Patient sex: F
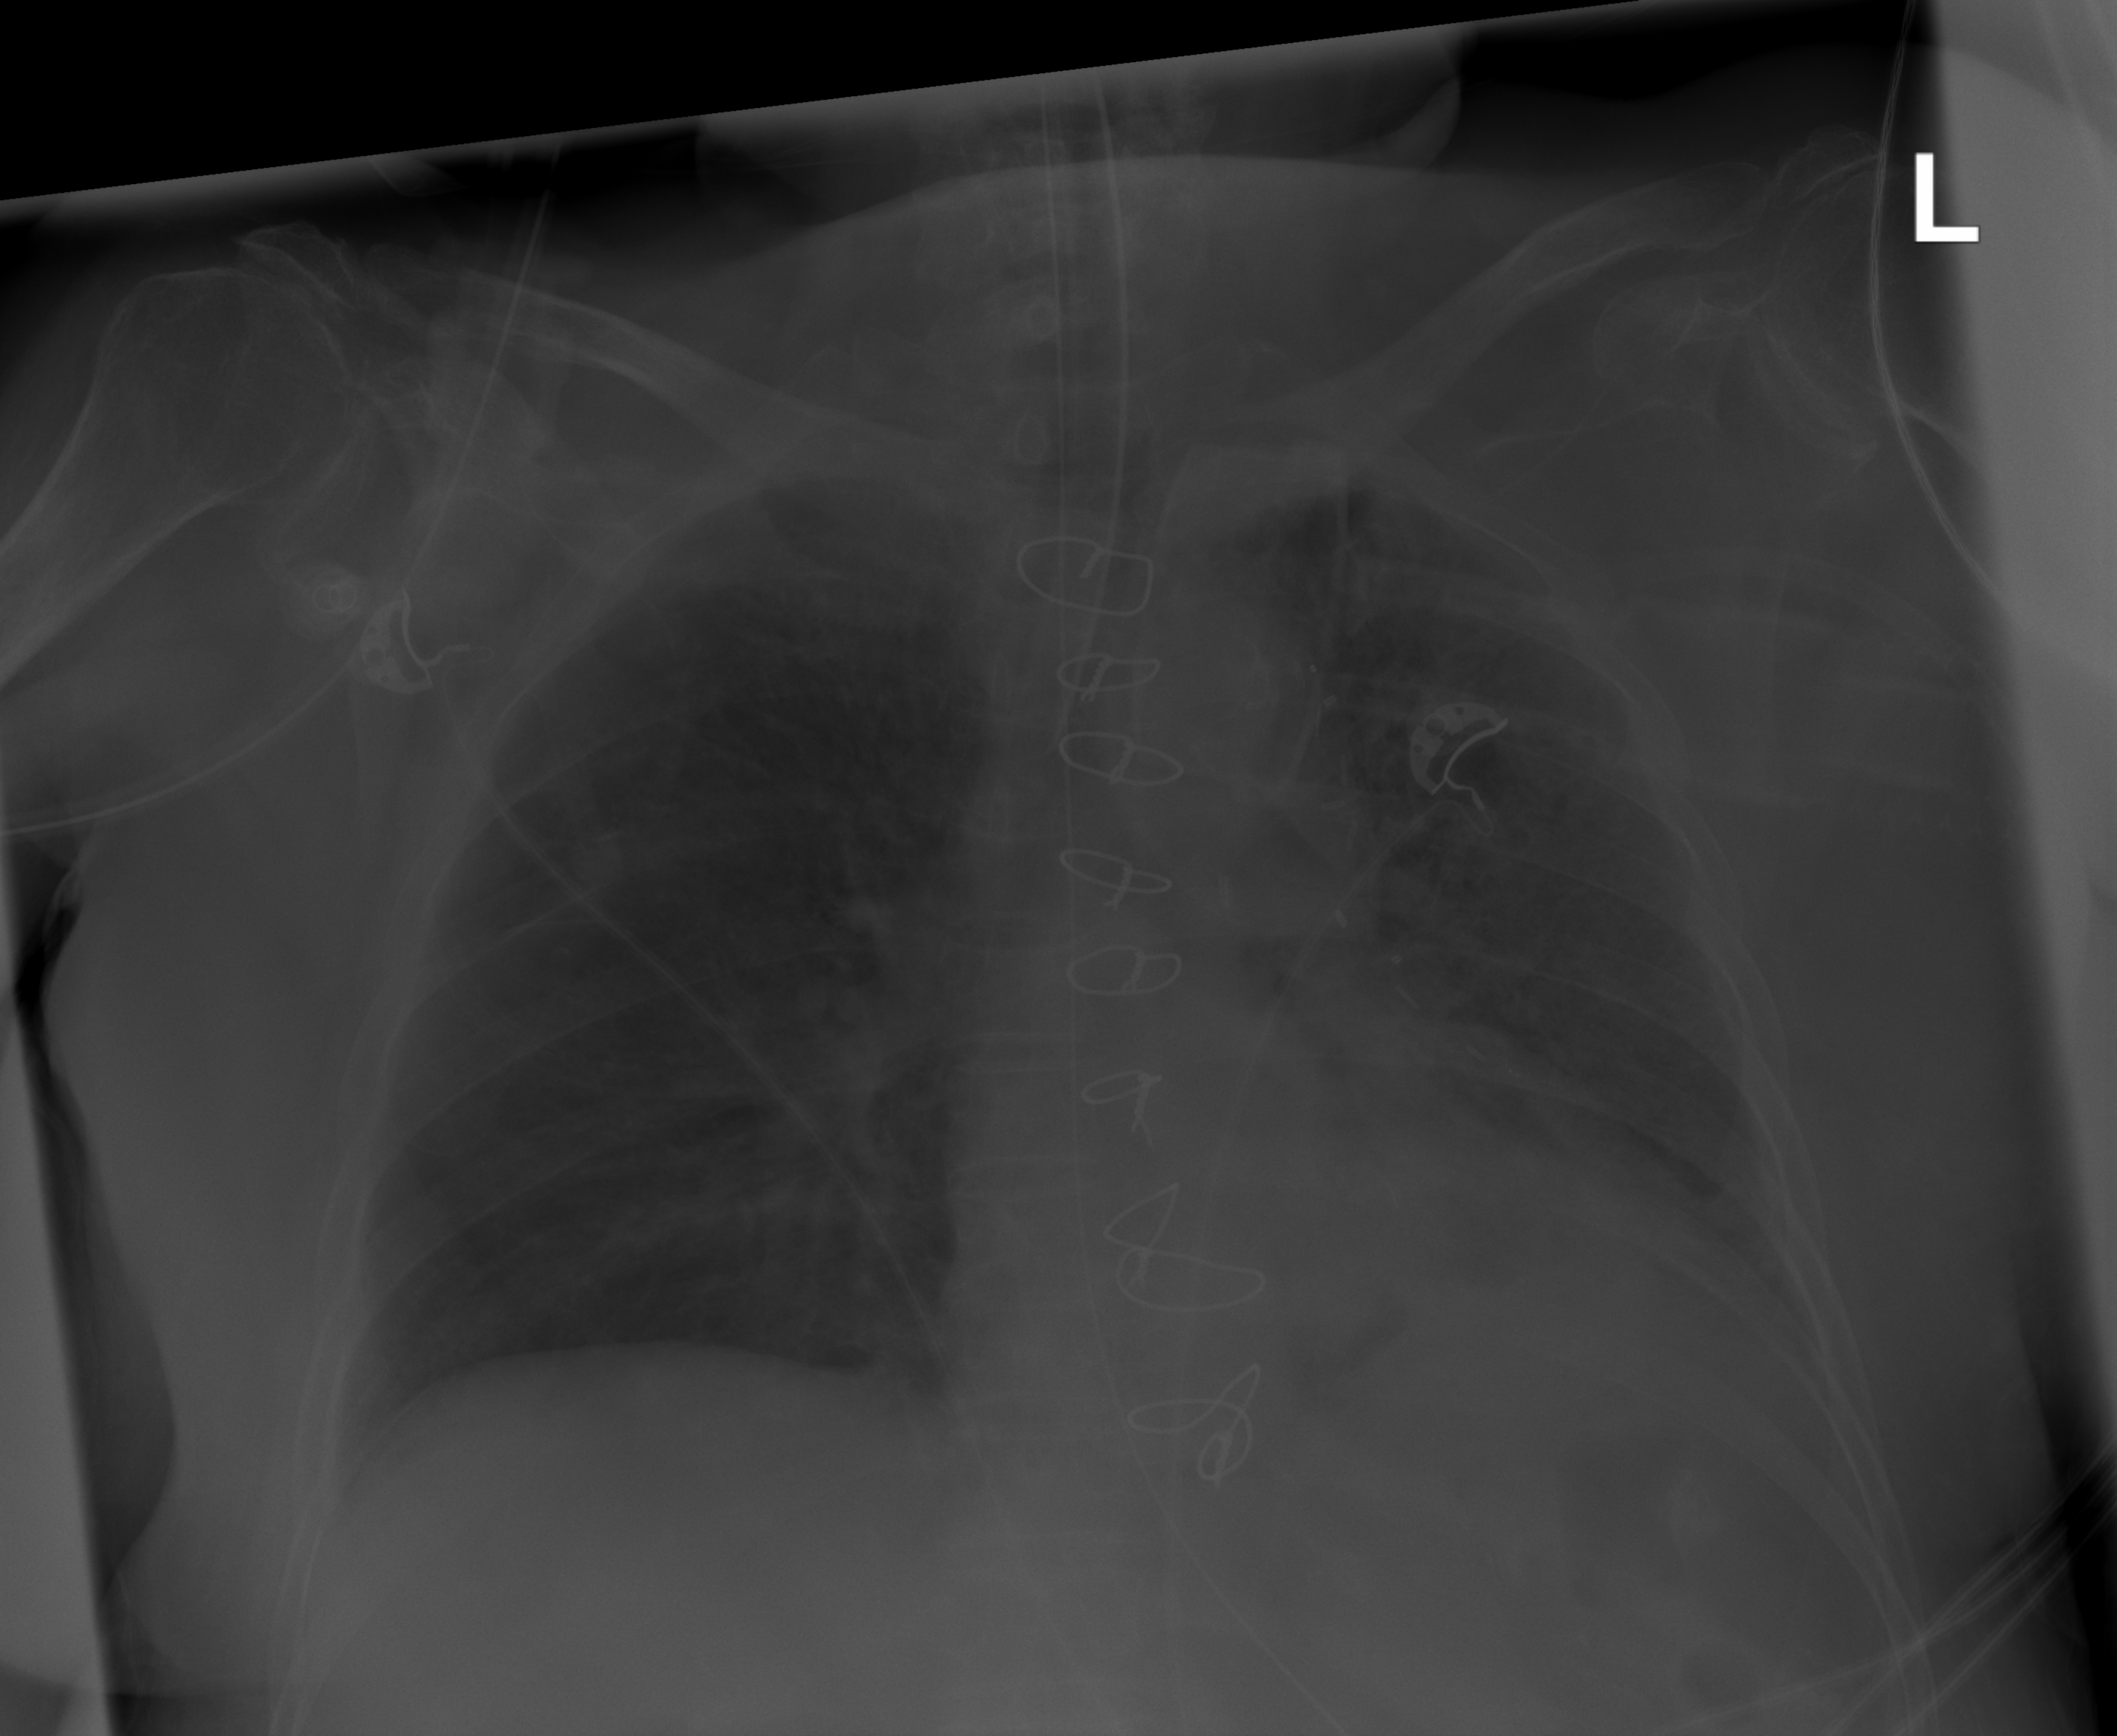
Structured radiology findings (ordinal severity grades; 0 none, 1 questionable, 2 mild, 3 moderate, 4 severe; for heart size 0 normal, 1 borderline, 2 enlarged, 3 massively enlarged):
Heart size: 2
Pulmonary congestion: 1
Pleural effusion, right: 1
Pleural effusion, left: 2
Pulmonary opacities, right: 2
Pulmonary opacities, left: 3
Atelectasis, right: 2
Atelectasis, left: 2